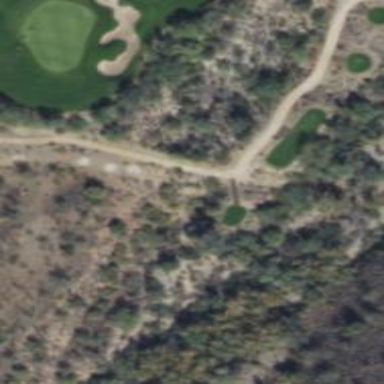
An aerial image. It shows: Footway that doubles as golf path.